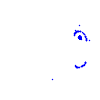
Particle: electron